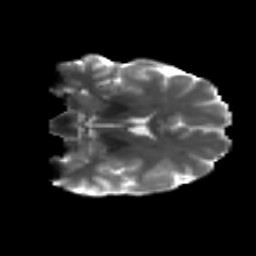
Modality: T2w
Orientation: coronal
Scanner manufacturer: siemens
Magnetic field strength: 3 T
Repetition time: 4.16 s
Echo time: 0.0806 s